Interaction volume radius: 10 \u00c5
Interaction volume height: 10 \u00c5
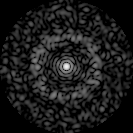
Disorder parameter: 0.8506